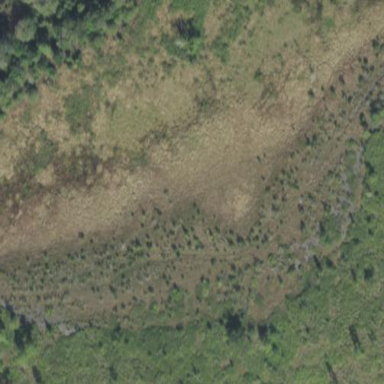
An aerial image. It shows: Marshy wetland area.